Question: I have a graph that compares transactions from the last 7 days (including the current day), to the 7 days before that.
However, I've noticed that sometimes during the day, the order of the days is incorrect.
When I open the report again it is the correct, without me doing anything to fix it.

The above graph was created on Sunday morning, and the Saturday and Friday values are switched around. Since it's Sunday morning, the graph should start on Monday, and end on Sunday.
Later on, it displayed as it should.
The data is as follows (unfortunately I could only pull data as it was when the graph was shown correctly.) There are 2 products that are grouped together in the graph.
'''
Brand Date DepositAmount DayOfWeek WeekSeries
B 10/02/2014 1630 Monday Previous Week
A 11/02/2014 13717 Tuesday Previous Week
B 12/02/2014 2460 Wednesday Previous Week
A 13/02/2014 4941 Thursday Previous Week
A 18/02/2014 9194 Tuesday Current Week
B 19/02/2014 1947 Wednesday Current Week
A 20/02/2014 4185 Thursday Current Week
B 21/02/2014 273 Friday Current Week
A 22/02/2014 2521 Saturday Current Week
B 22/02/2014 1118 Saturday Current Week
A 23/02/2014 1438 Sunday Current Week
B 23/02/2014 105 Sunday Current Week
A 14/02/2014 4958 Friday Previous Week
B 14/02/2014 1023 Friday Previous Week
A 15/02/2014 2465 Saturday Previous Week
B 15/02/2014 1208 Saturday Previous Week
A 16/02/2014 3495 Sunday Previous Week
B 16/02/2014 680 Sunday Previous Week
A 17/02/2014 2726 Monday Current Week
B 17/02/2014 1177 Monday Current Week
A 10/02/2014 4938 Monday Previous Week
B 11/02/2014 1543 Tuesday Previous Week
A 12/02/2014 7891 Wednesday Previous Week
B 13/02/2014 5490 Thursday Previous Week
B 18/02/2014 4726 Tuesday Current Week
A 19/02/2014 9009 Wednesday Current Week
B 20/02/2014 459 Thursday Current Week
A 21/02/2014 6012 Friday Current Week
'''
In SSRS, the graph is defined as follows:
Category Groups: DayOfWeek (sorted by Date (A to z))
Series Groups: WeekSeries (sorted by WeekSeries (A to Z)).
Any ideas what may be causing this issue?
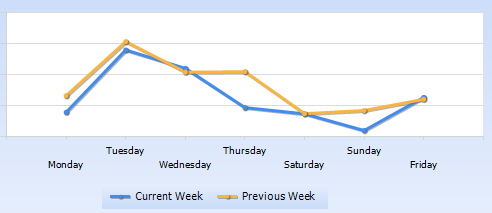
Answer: I think the issue is in your Category Group sort - you are Grouping by DayOfWeek but then sorting by Date which has multiple values. The first row for Friday could get the Current Week Date or the Previous Week Date at random.
To fix this, for the Category Group sort, I would derive a "Relative DayOfWeek" value, something like:
= Abs ( DateDiff ( DateInterval.Day , Today() , Iif ( Fields!WeekSeries.Value = "Current Week" , Fields!Date.Value, DateAdd ( DateInterval.Day , 7 , Fields!Date.Value ) ) )